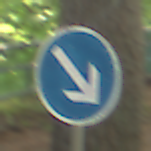
Verkehrszeichen: VorgeschriebeneVorbeifahrtRechts
Umgebung: Outdoor, RoadRail
Tageszeit: MorningAfternoon
Wetter: Clear
Licht: Natural
Jahreszeit: NotSpecified
Kontrast: LowContrast